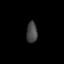
Tissue: lung
Cell type: Fibroblasts
Senescence score: 0.5455
Nuclear area (px): 218
Mean DAPI intensity: 71.083